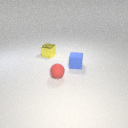
small red rubber sphere to the left of small blue rubber cube